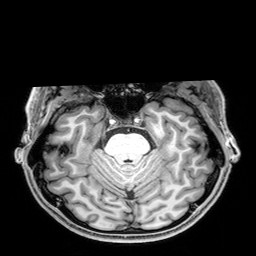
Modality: T1w
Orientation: coronal
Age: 27
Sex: male